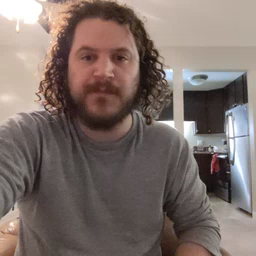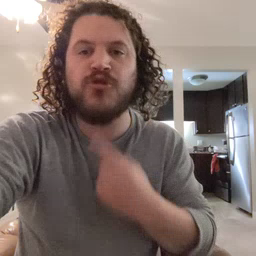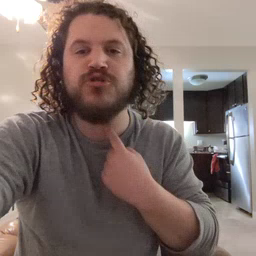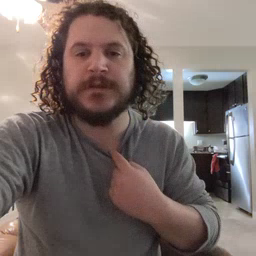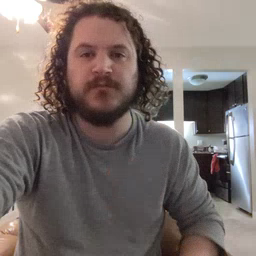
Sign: thirsty